Field crop: maize
Growth stage: 2
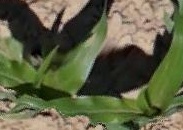
Species: maize